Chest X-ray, AP view. Patient: 48 years old, sex M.
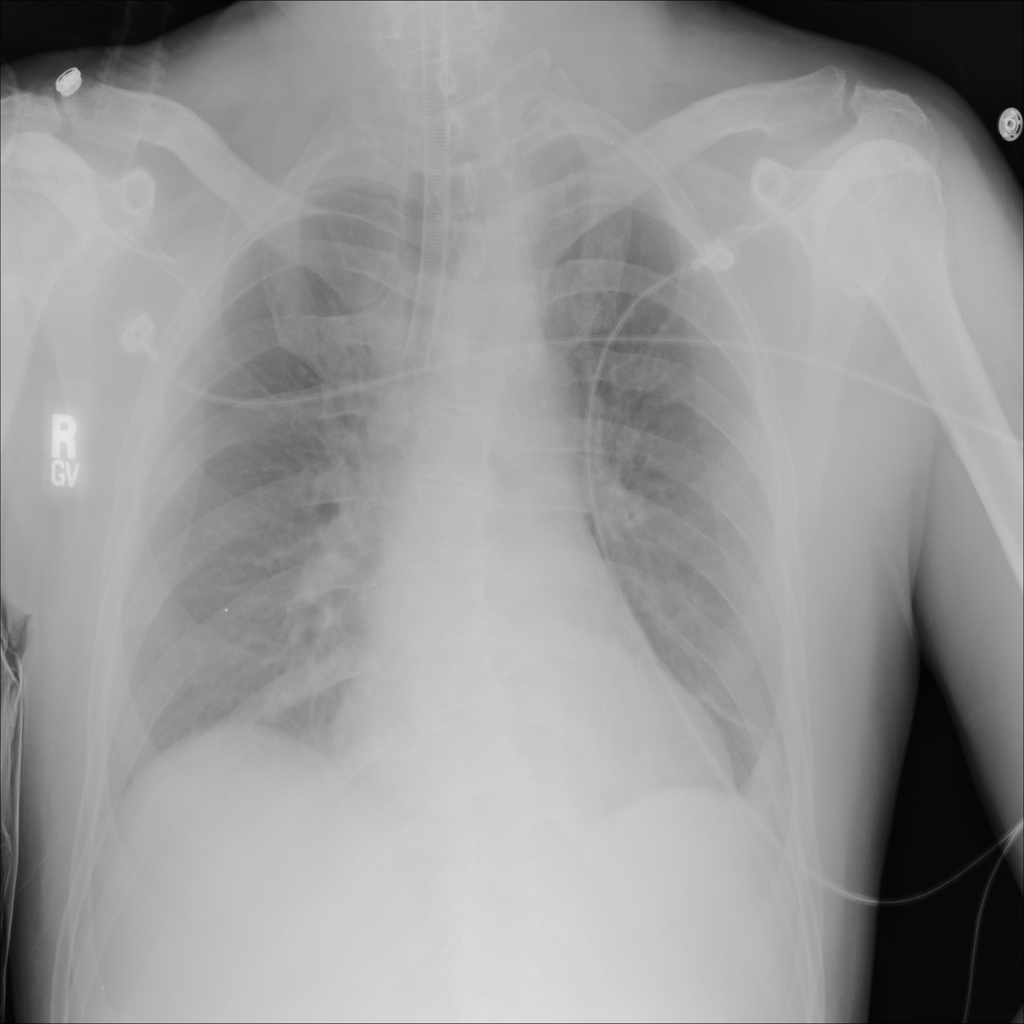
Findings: Atelectasis